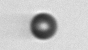
Label: bead